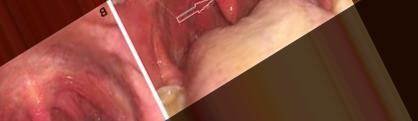
Condition: Mouth Ulcer